【题型】解答题　【知识点】平面几何　【难度】easy
如图是一个半径为$2\mathrm{cm}$的圆，扇形$AOB$（阴影部分）的圆心角为$144^\circ$，求扇形$AOB$的面积．（结果保留$\pi$）

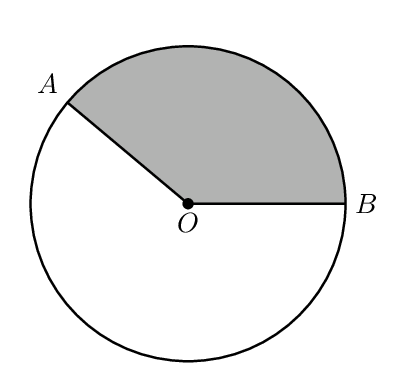
【解答】
\noindent \textbf{【答案】}$\dfrac{8\pi}{5}\mathrm{cm}^2$
\vspace{0.5em}
\noindent \textbf{【分析】}本题考查扇形面积计算，掌握扇形面积公式是解决本题的关键；根据$S_{\text{扇}}=\dfrac{n}{360}\pi r^2$（$n$为圆心角的度数）即可求解；
\vspace{0.5em}
\noindent \textbf{【详解】}解：扇形$AOB$的面积为：$\dfrac{144}{360}\times\pi\times2^2=\dfrac{8\pi}{5}\left(\mathrm{cm}^2\right)$．
$\therefore$ 扇形$AOB$的面积为$\dfrac{8\pi}{5}\mathrm{cm}^2$．